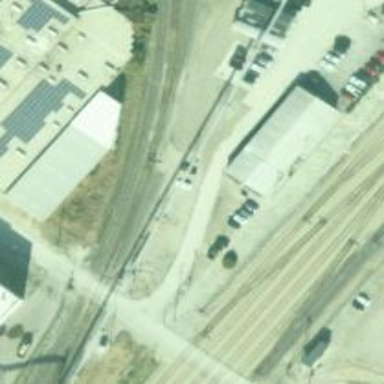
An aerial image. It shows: Junction on the railway.